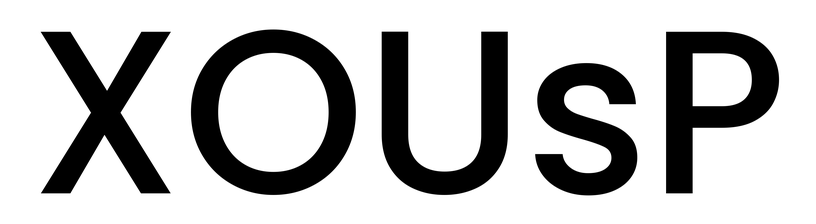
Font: Poppins-Medium